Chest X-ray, PA view. Patient: 49 years old, sex F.
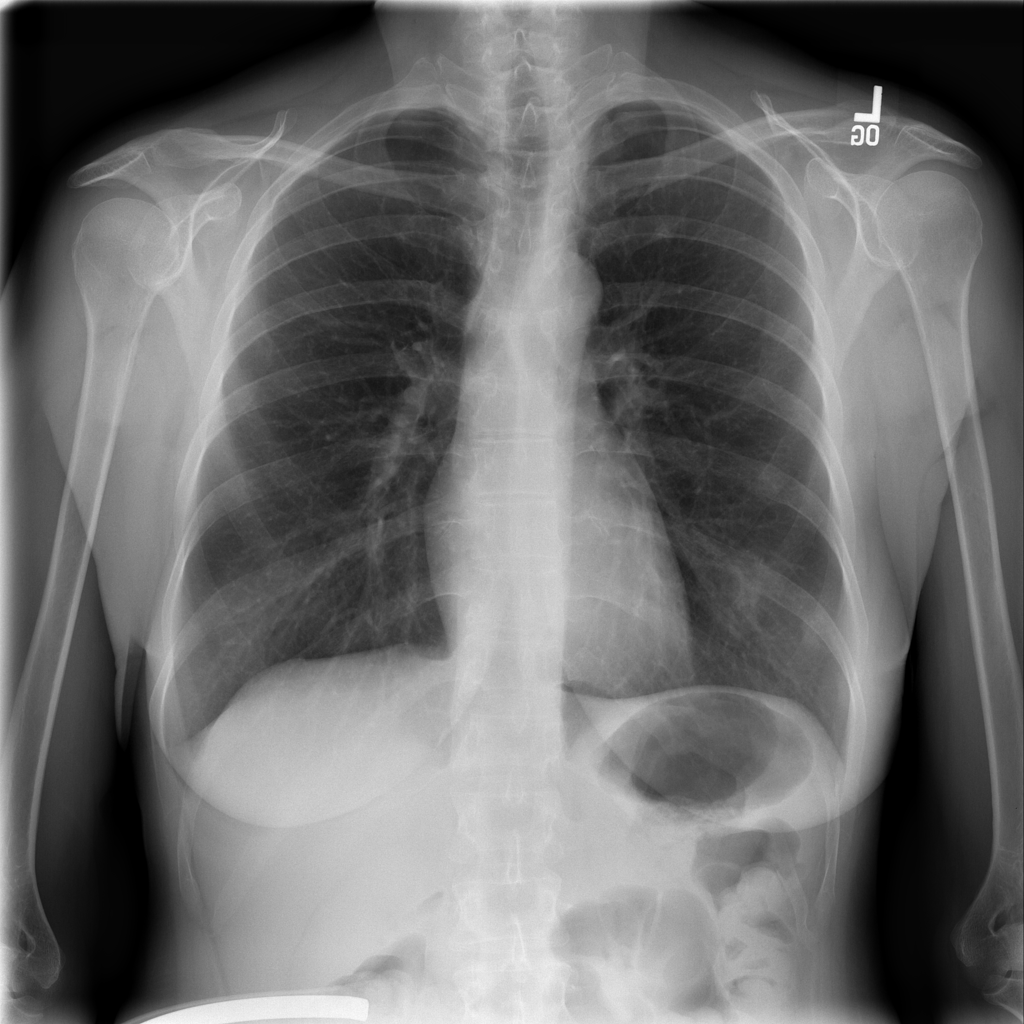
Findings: No Finding